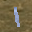
Label: 1